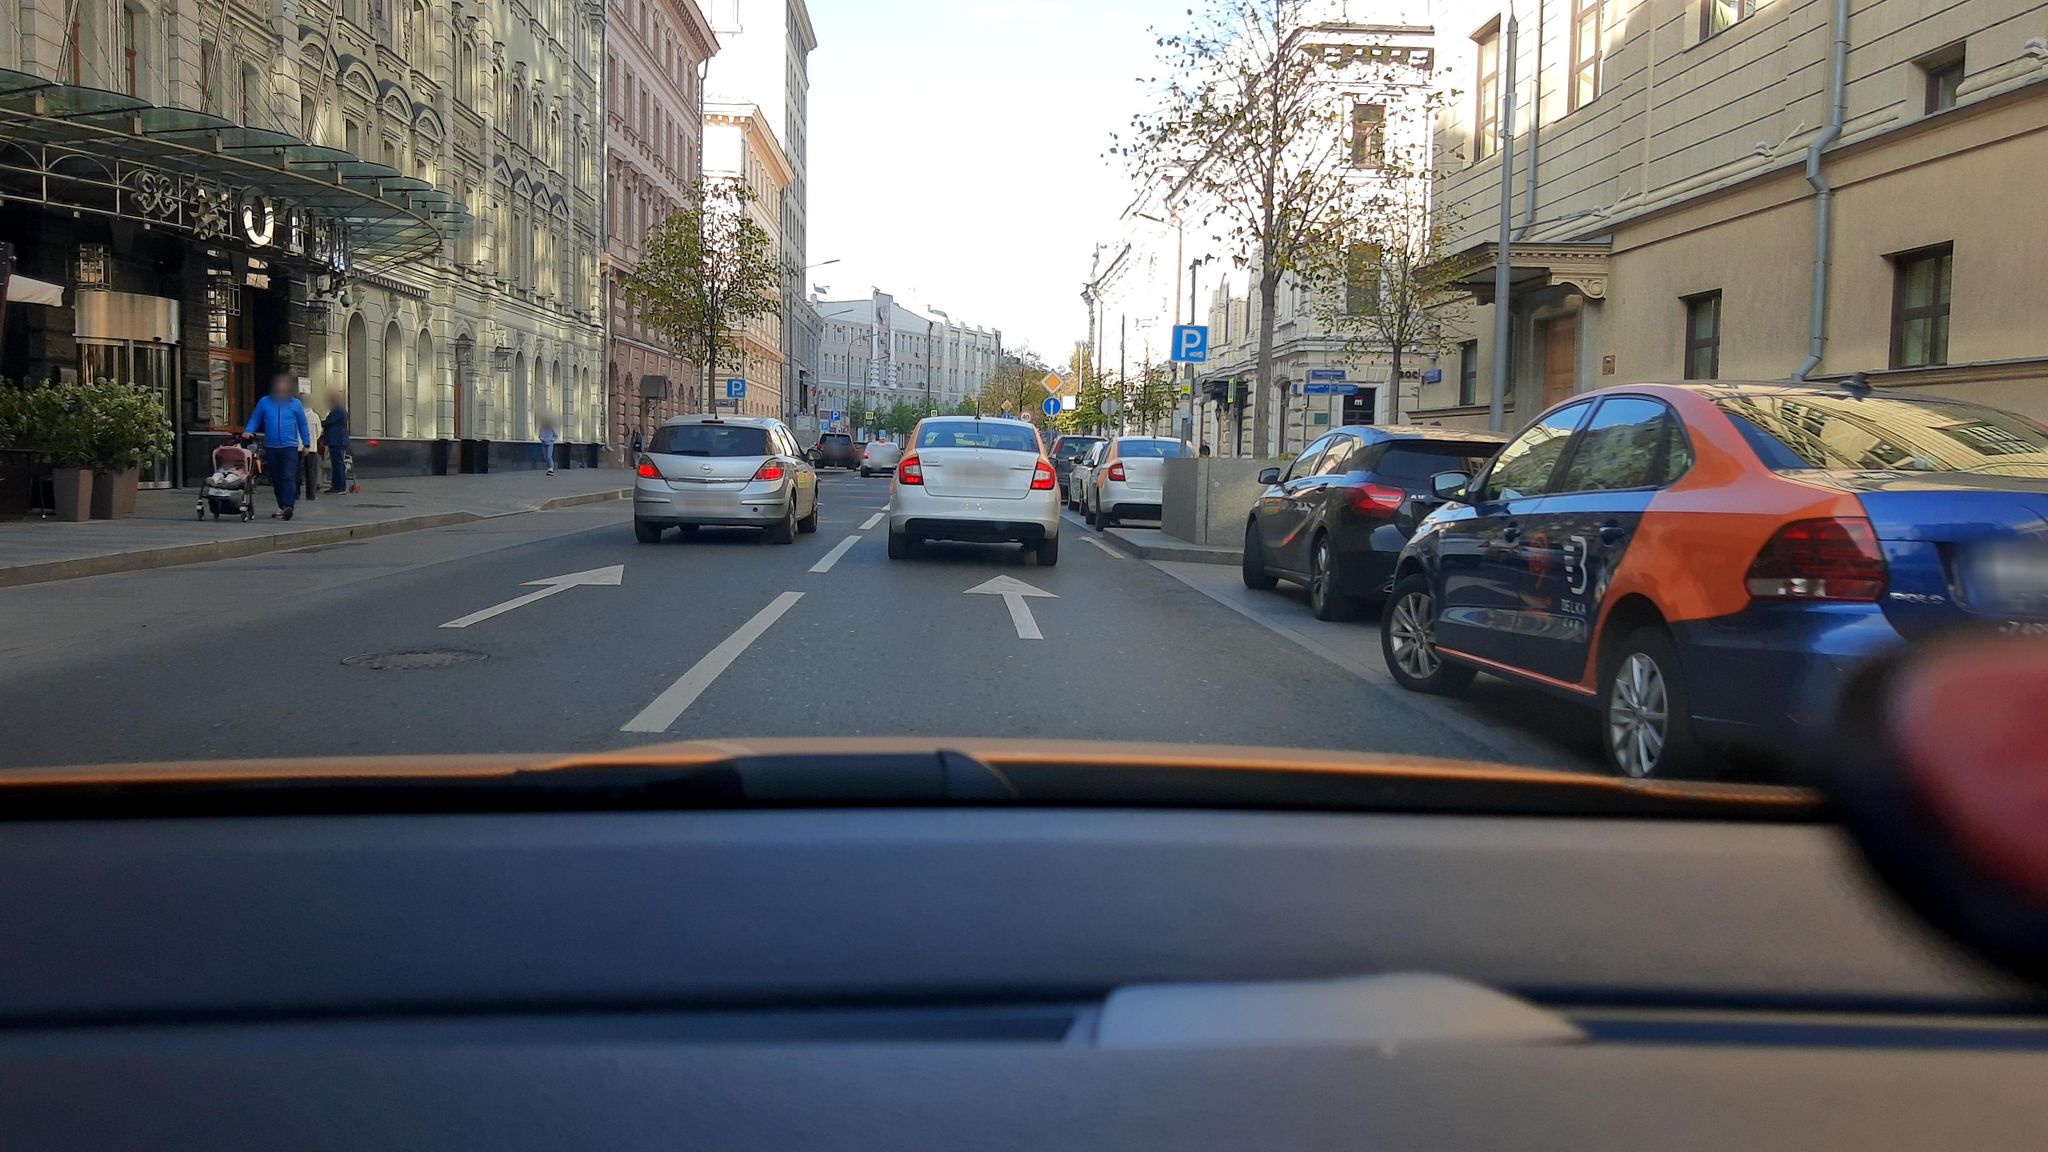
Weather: clear
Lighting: day
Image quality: good
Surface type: driving surface
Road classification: footway
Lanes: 2
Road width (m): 4.5
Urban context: urban centre
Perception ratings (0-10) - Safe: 3.89, Lively: 8.53, Beautiful: 3.19, Boring: 1.24, Depressing: 1.24, Wealthy: 4.52